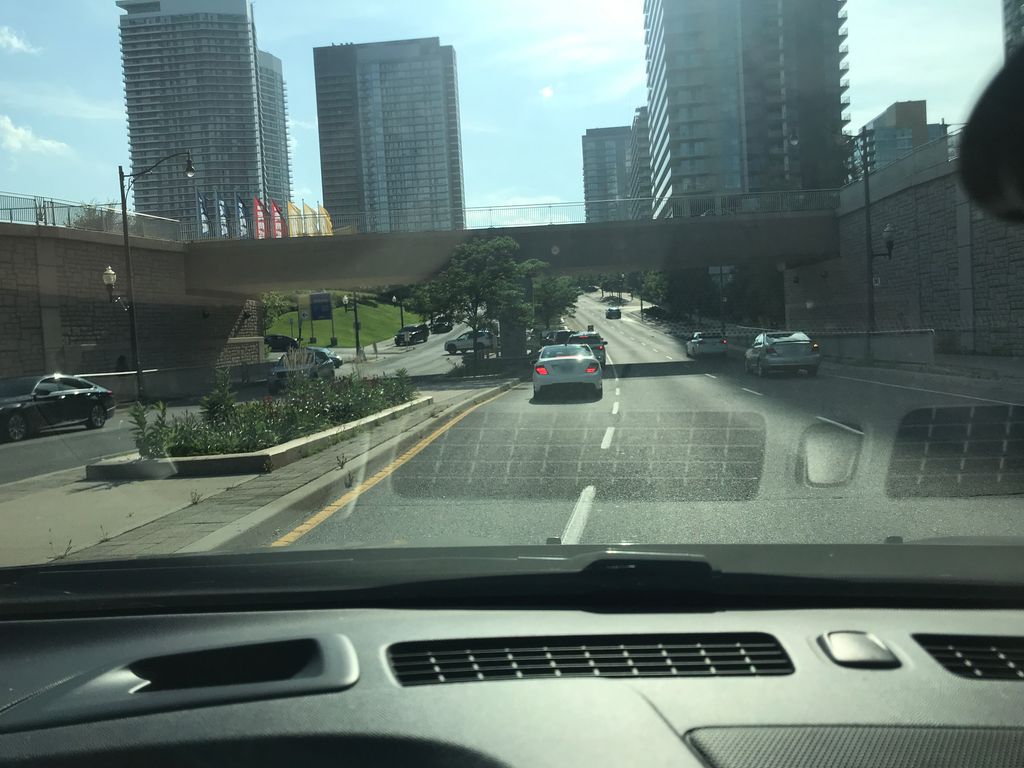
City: toronto